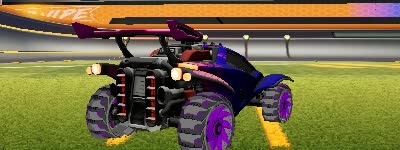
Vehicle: octane